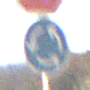
Verkehrszeichen: Kreisverkehr
Zusatzzeichen oben: Stop
Umgebung: Outdoor, Nature
Tageszeit: SunriseSunset
Wetter: Clear
Licht: Natural
Jahreszeit: NotSpecified
Kontrast: HighContrast